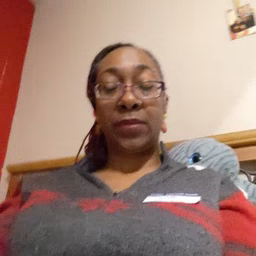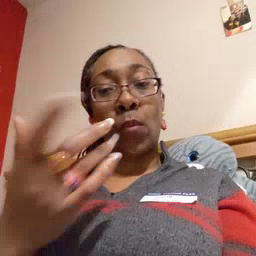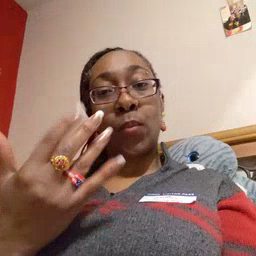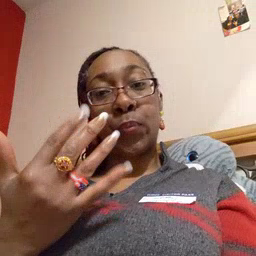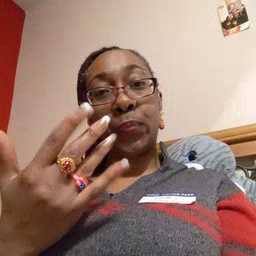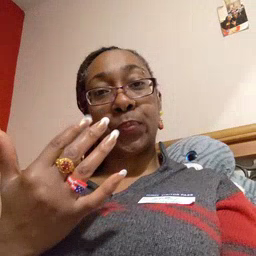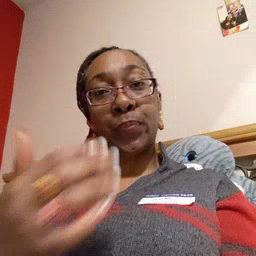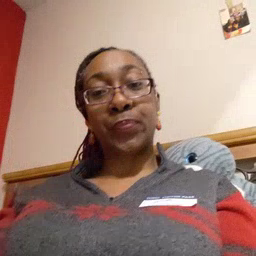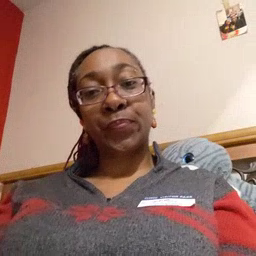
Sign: wait